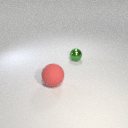
small green metal sphere to the right of large red rubber sphere